Question: I want to have a nested list to appear as a group of columns.
Each level of the list should be a new column, and all the columns should be aligned to the top. Something like this:

Displaying submenus or not is easy enough, but I can't get the positioning to work without some weird negative top or something like that.
Is there some logical and neat way to achive this?
I have the beginning of the code <URL>
'''
<div id="menu">
<ul>
<li>Top 1
<ul>
<li>Sub 1.1</li>
<li>Sub 1.2</li>
<li>Sub 1.3</li>
</ul>
</li>
<li class='current-item'>Top 2
<ul>
<li>Sub 2.1</li>
<li class="current-item">Sub 2.2
<ul>
<li>Bottom 2.2.1</li>
<li>Bottom 2.2.2</li>
<li>Bottom 2.2.3</li>
<li class="current-item">Bottom 2.2.4</li>
</ul>
</li>
<li>Sub 2.3</li>
<li>Sub 2.4</li>
<li>Sub 2.5</li>
<li>Sub 2.6</li>
</ul>
</li>
<li>Top 3
<ul>
<li>Sub 3.1</li>
<li>Sub 3.2</li>
<li>Sub 3.3</li>
<li>Sub 3.4</li>
</ul>
</li>
</ul>
</div>
'''
And a skeleton scss:
'''
#menu {
/* top level */
ul {
border: 1px solid black;
list-style: none;
li
/* sub level */
ul {
display: none;
li {
/* bottom of the pit */
ul {
li {
}
}
}
}
}
}
}
#menu .current-item > ul{
display: block;
}
'''
Any takers?
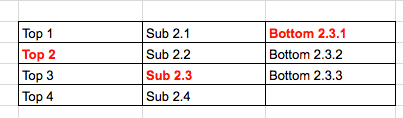
Answer: It's about positioning the submenu's by reference to the parent 'ul' rather than, as is traditional, the 'li'
<URL>
'''
#menu > ul {
position: relative;
display: inline-block;
}
#menu >ul > li ul {
position: absolute;
top:0;
left:100%;
}
'''